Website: walmart
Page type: billing-address
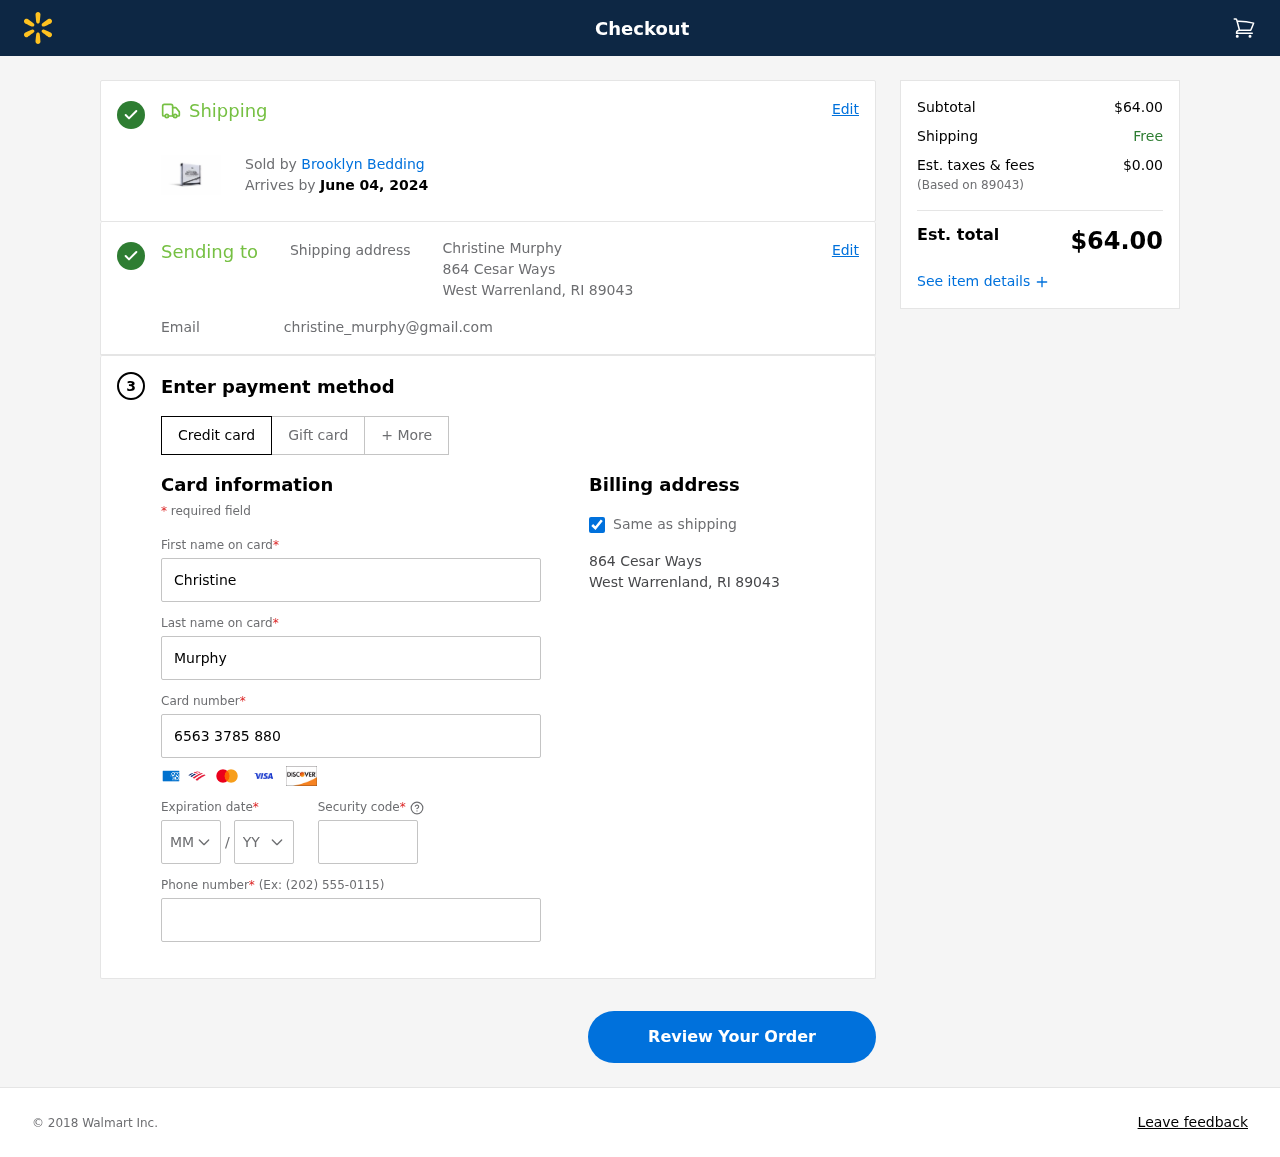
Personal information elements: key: PII_CARD_CVV
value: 857
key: PII_CARD_EXPIRY_MONTH
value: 08
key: PII_CARD_EXPIRY_YEAR
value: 26
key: PII_CARD_NUMBER
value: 6563 3785 8806 4994
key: PII_CITY_STATE_ZIP
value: West Warrenland, RI 89043
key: PII_EMAIL
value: christine_murphy@gmail.com
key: PII_FIRSTNAME
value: Christine
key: PII_FULLNAME
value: Christine Murphy
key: PII_LASTNAME
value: Murphy
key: PII_PHONE
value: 8452697216
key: PII_POSTCODE
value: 89043
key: PII_STREET
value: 864 Cesar Ways
Product elements: key: PRODUCT1_BRAND
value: Brooklyn Bedding
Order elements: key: ORDER_DELIVERY_DATE
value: June 04, 2024
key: ORDER_SUBTOTAL
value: $64.00
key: ORDER_TAX
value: $0.00
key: ORDER_TOTAL
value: $64.00